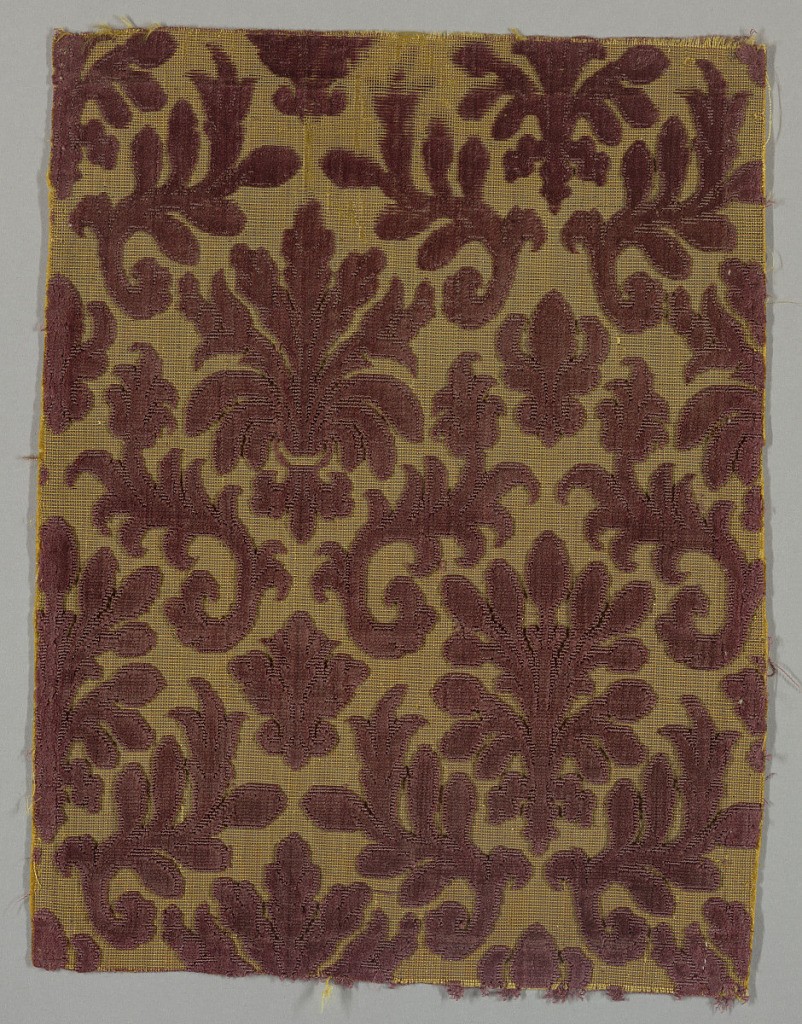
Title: Fragment
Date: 16th–17th century
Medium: silk, metallic thread Technique: cut and uncut supplementary warp pile (velvet) in a woven foundation
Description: Fragment of cut and uncut reddish-brown velvet in a palmette and foliage pattern on a silver ground.